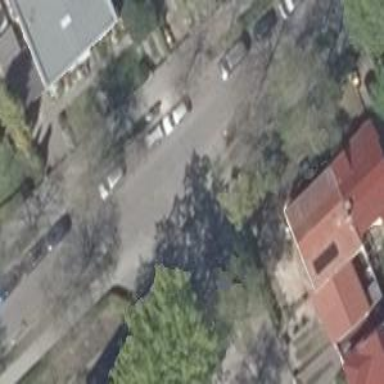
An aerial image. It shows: Residential road with separate asphalt sidewalk.